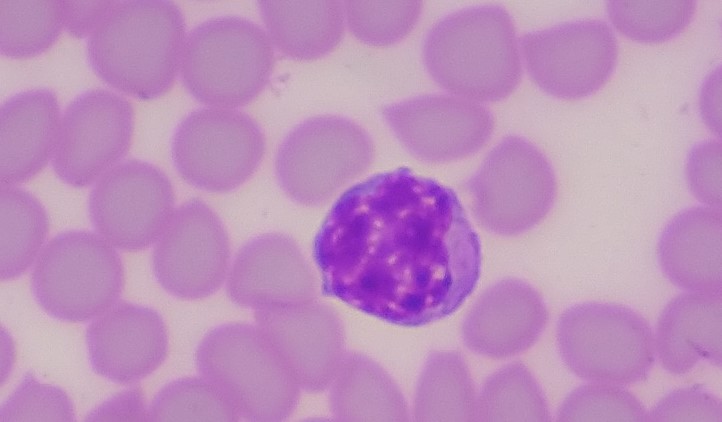
White blood cell type: Lymphocyte